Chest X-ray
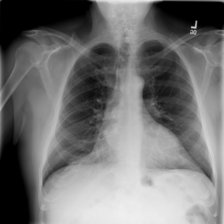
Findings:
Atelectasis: negative
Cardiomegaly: negative
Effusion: negative
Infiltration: negative
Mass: negative
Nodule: negative
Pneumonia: negative
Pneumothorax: negative
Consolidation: negative
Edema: negative
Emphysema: negative
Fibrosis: negative
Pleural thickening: negative
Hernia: negative